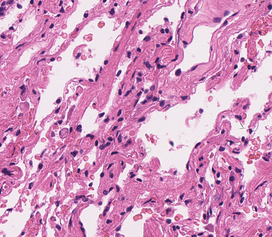
Tumor epithelial tissue: no
Tumor-associated stroma tissue: no
Normal tissue: yes